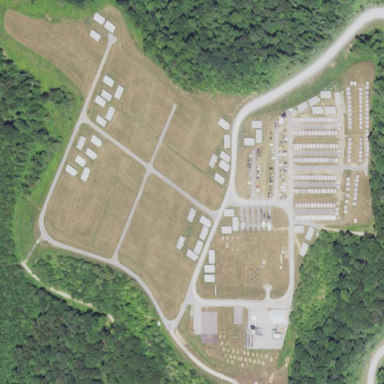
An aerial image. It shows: Camping site located in town.